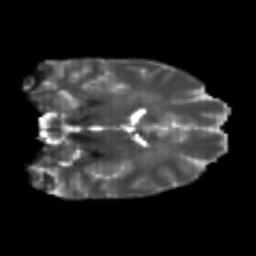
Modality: T2w
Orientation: coronal
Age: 23
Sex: female
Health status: healthy
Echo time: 0.074 s